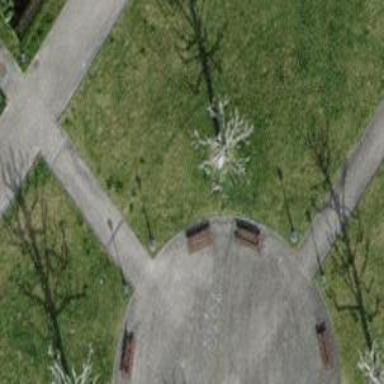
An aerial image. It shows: Bench.